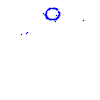
Particle: proton